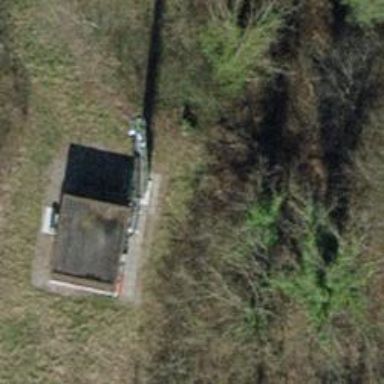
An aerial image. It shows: Mast tower used for communication.